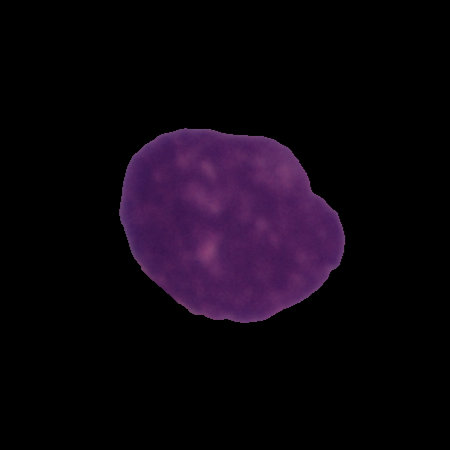
Label: cancer